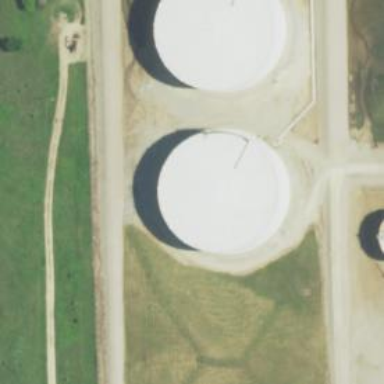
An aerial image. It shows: Storage tank that is man-made.